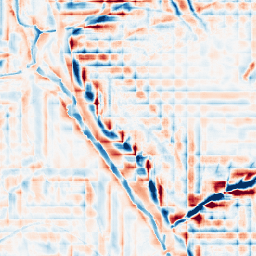
Category: wavelet
Decomposition family: wavelet_dwt
Decomposition parameters: wavelet: db2
level: 4
Upsampling method: lanczos
Upsampling parameters: scale: 4
Upsampling scale: 4